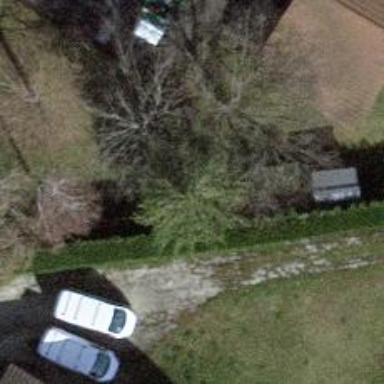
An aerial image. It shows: Evergreen needle-leaved tree.